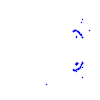
Particle: proton